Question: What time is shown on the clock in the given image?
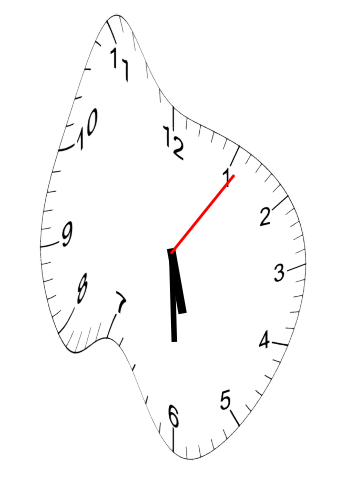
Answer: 05:30:06